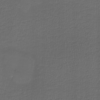
Label: not_dusty